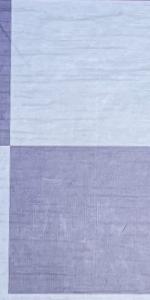
Label: Empty